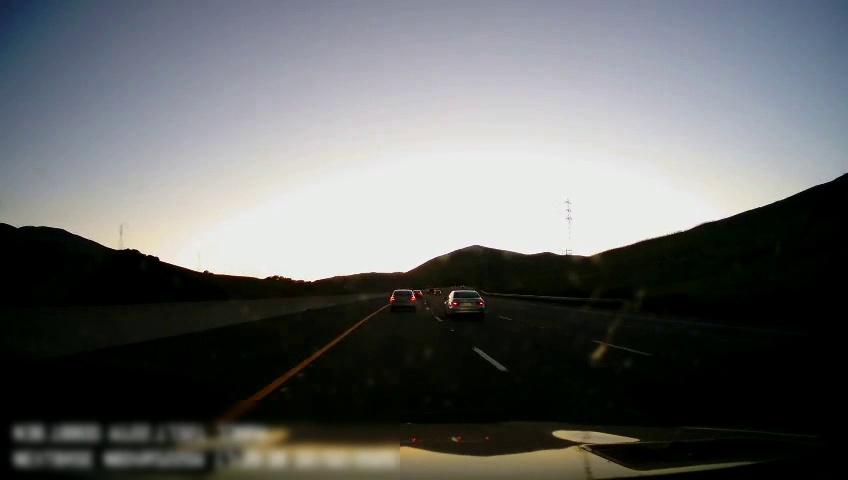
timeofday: Day
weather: Sunny
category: Drivable Space
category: Vehicles | Car
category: Vehicles | Car
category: Vehicles | Car
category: Lanes | Alternate Lane
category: Lanes | Current Lane
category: Lanes | Current Lane
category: Lanes | Alternate Lane
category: Lanes | Alternate Lane